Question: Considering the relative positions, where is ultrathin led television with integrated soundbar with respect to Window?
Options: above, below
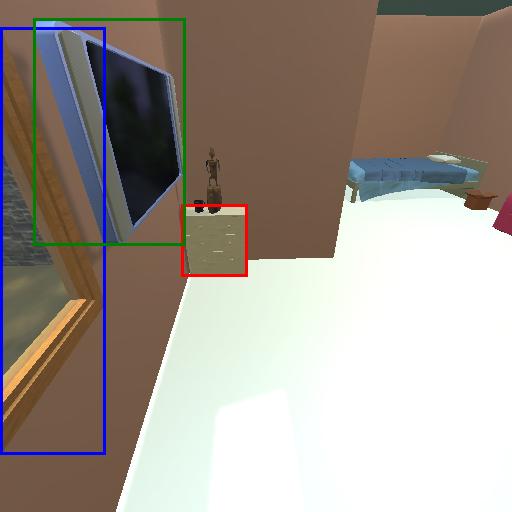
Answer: above